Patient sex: F
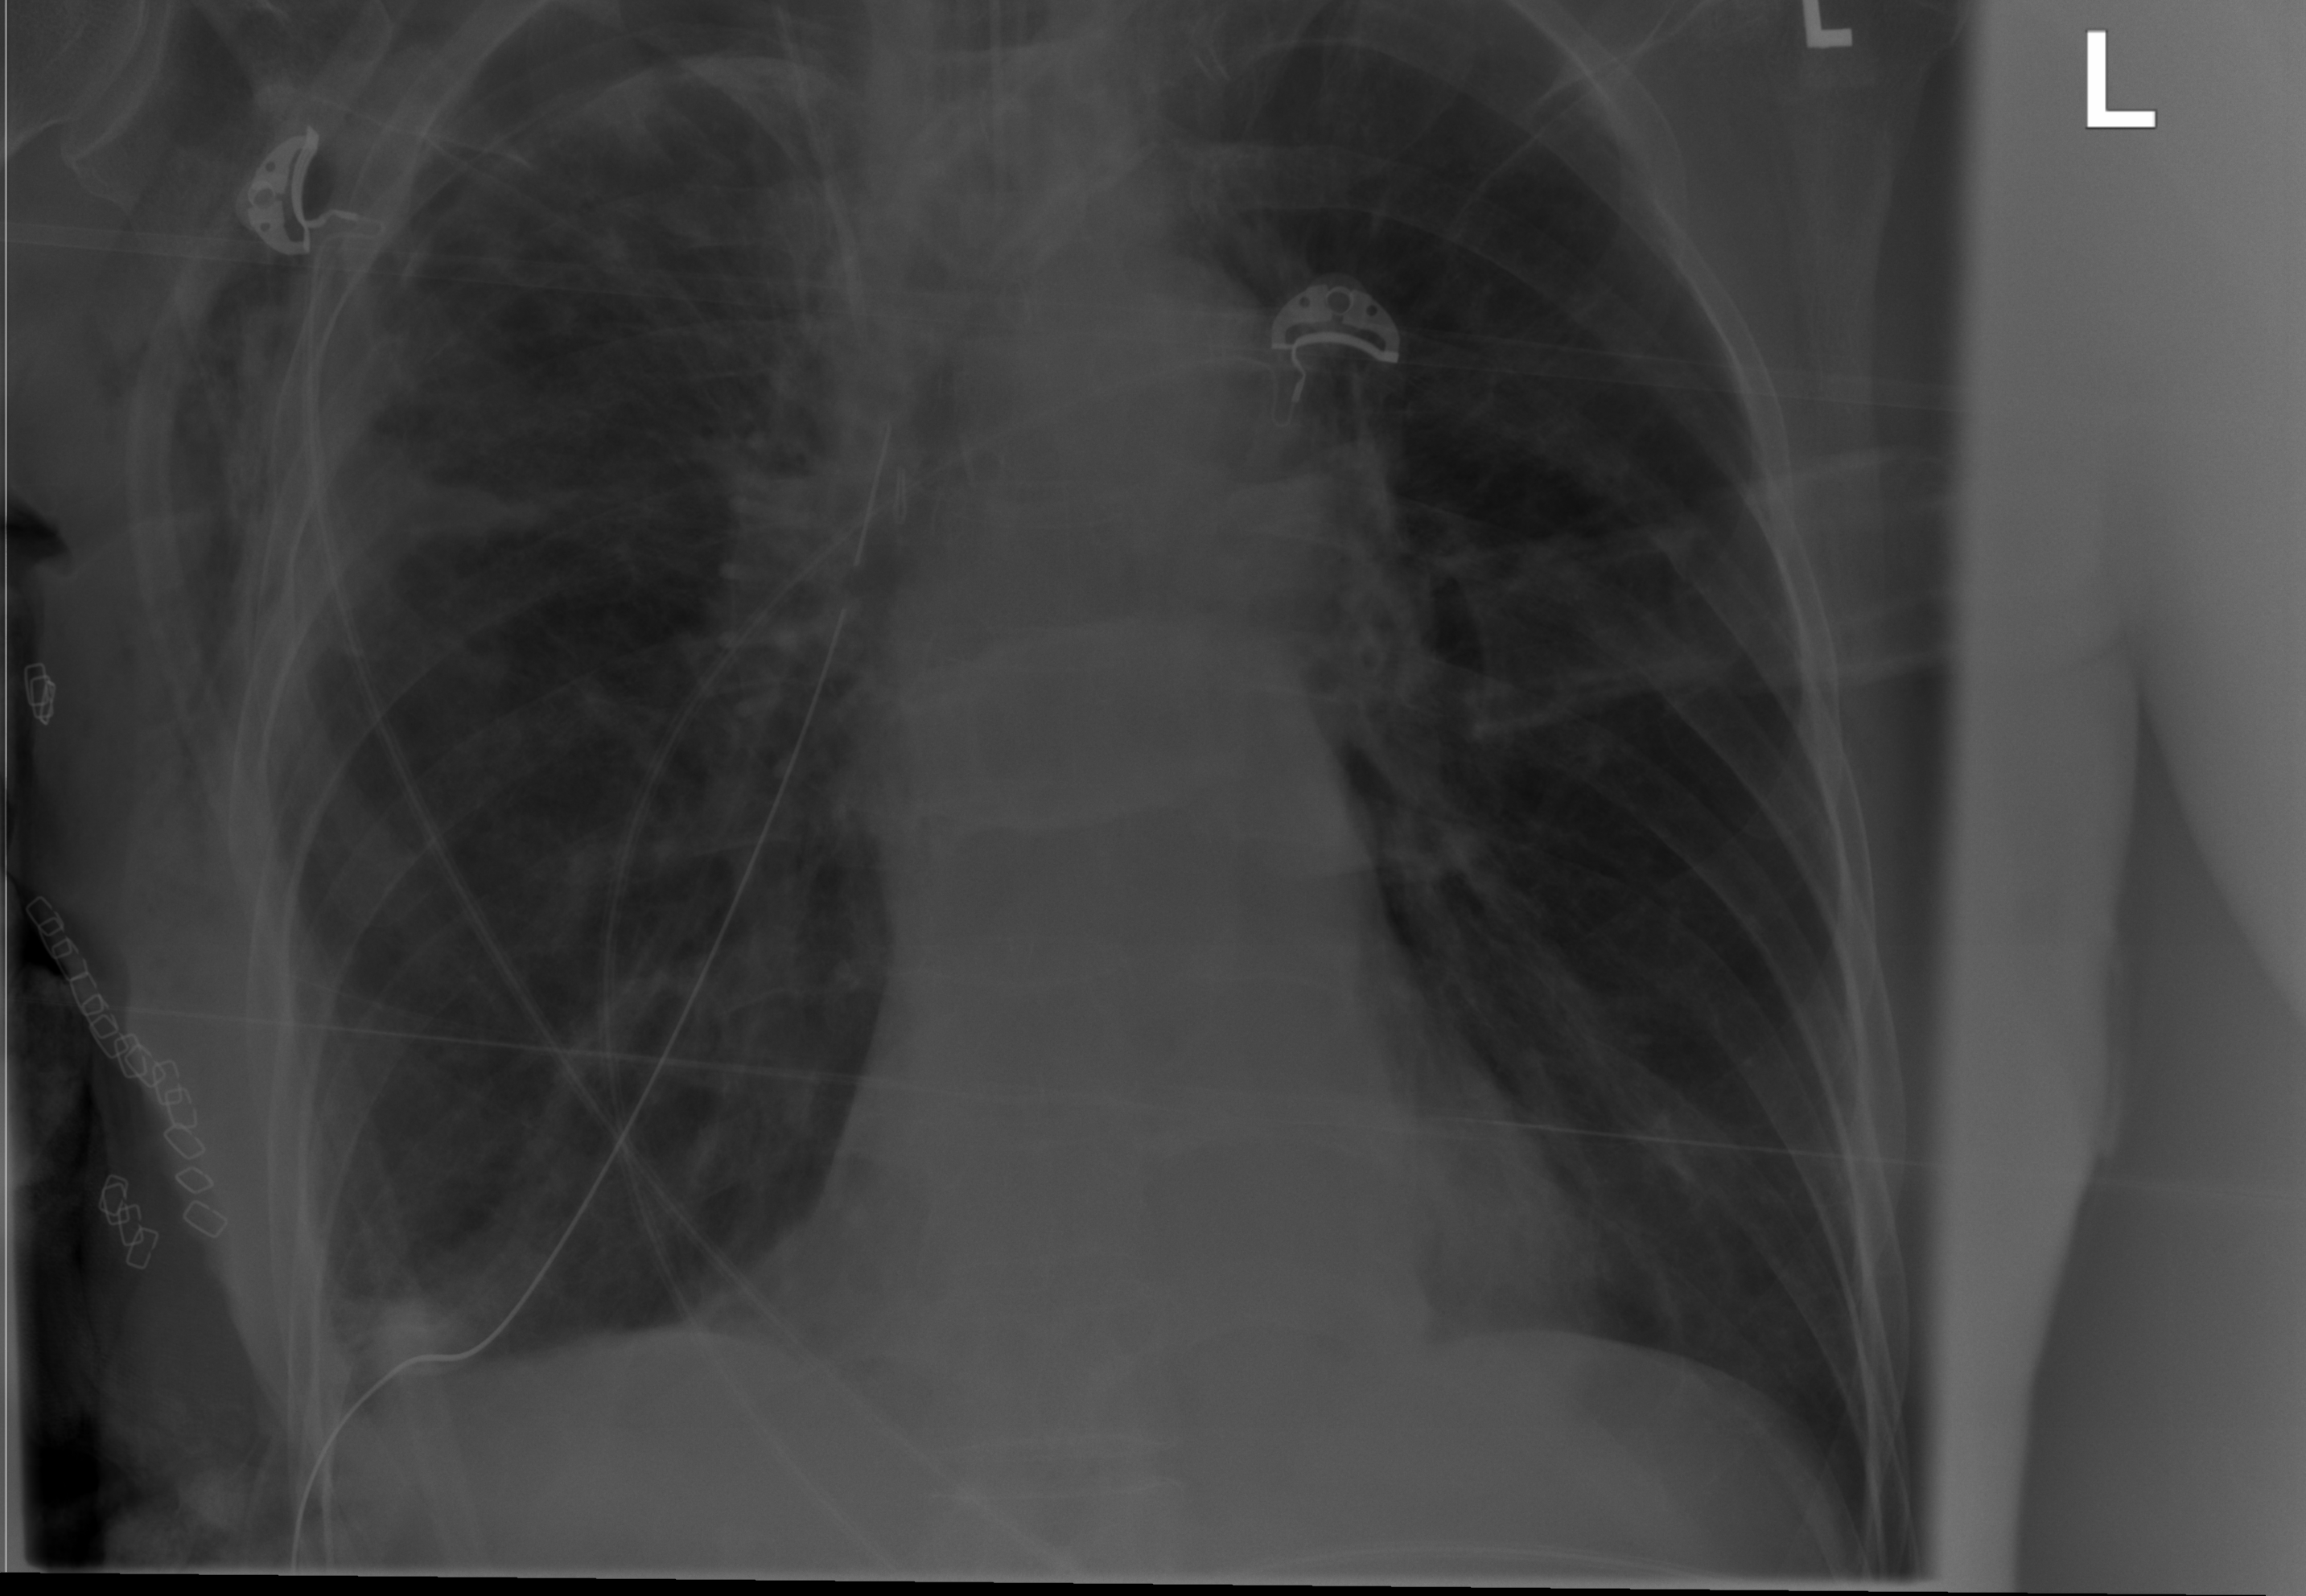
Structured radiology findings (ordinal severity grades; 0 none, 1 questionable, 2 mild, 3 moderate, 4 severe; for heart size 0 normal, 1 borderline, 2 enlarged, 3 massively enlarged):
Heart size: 0
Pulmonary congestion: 0
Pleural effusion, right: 0
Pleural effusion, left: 0
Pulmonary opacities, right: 2
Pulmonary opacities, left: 0
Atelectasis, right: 2
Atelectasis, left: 0